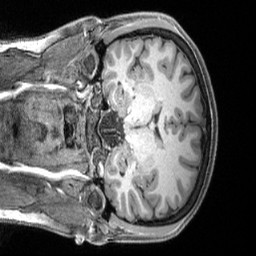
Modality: T1w
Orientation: coronal
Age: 21
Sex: female
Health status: healthy
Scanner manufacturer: siemens
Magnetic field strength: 3 T
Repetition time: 2.4 s
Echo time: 0.00222 s